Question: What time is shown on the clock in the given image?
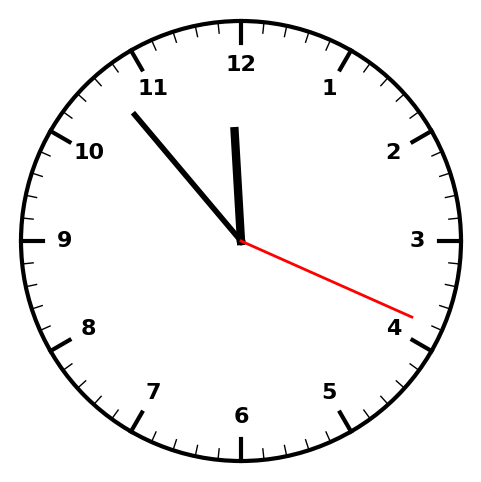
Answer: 11:53:19